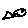
Label: fish